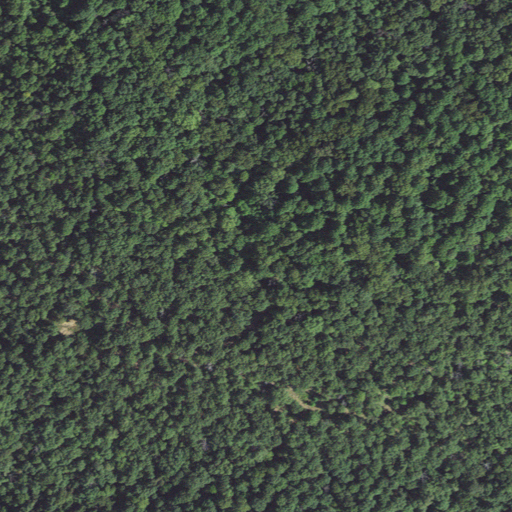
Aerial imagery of mountain in Kentucky named Heath Mountain containing only deciduous forest